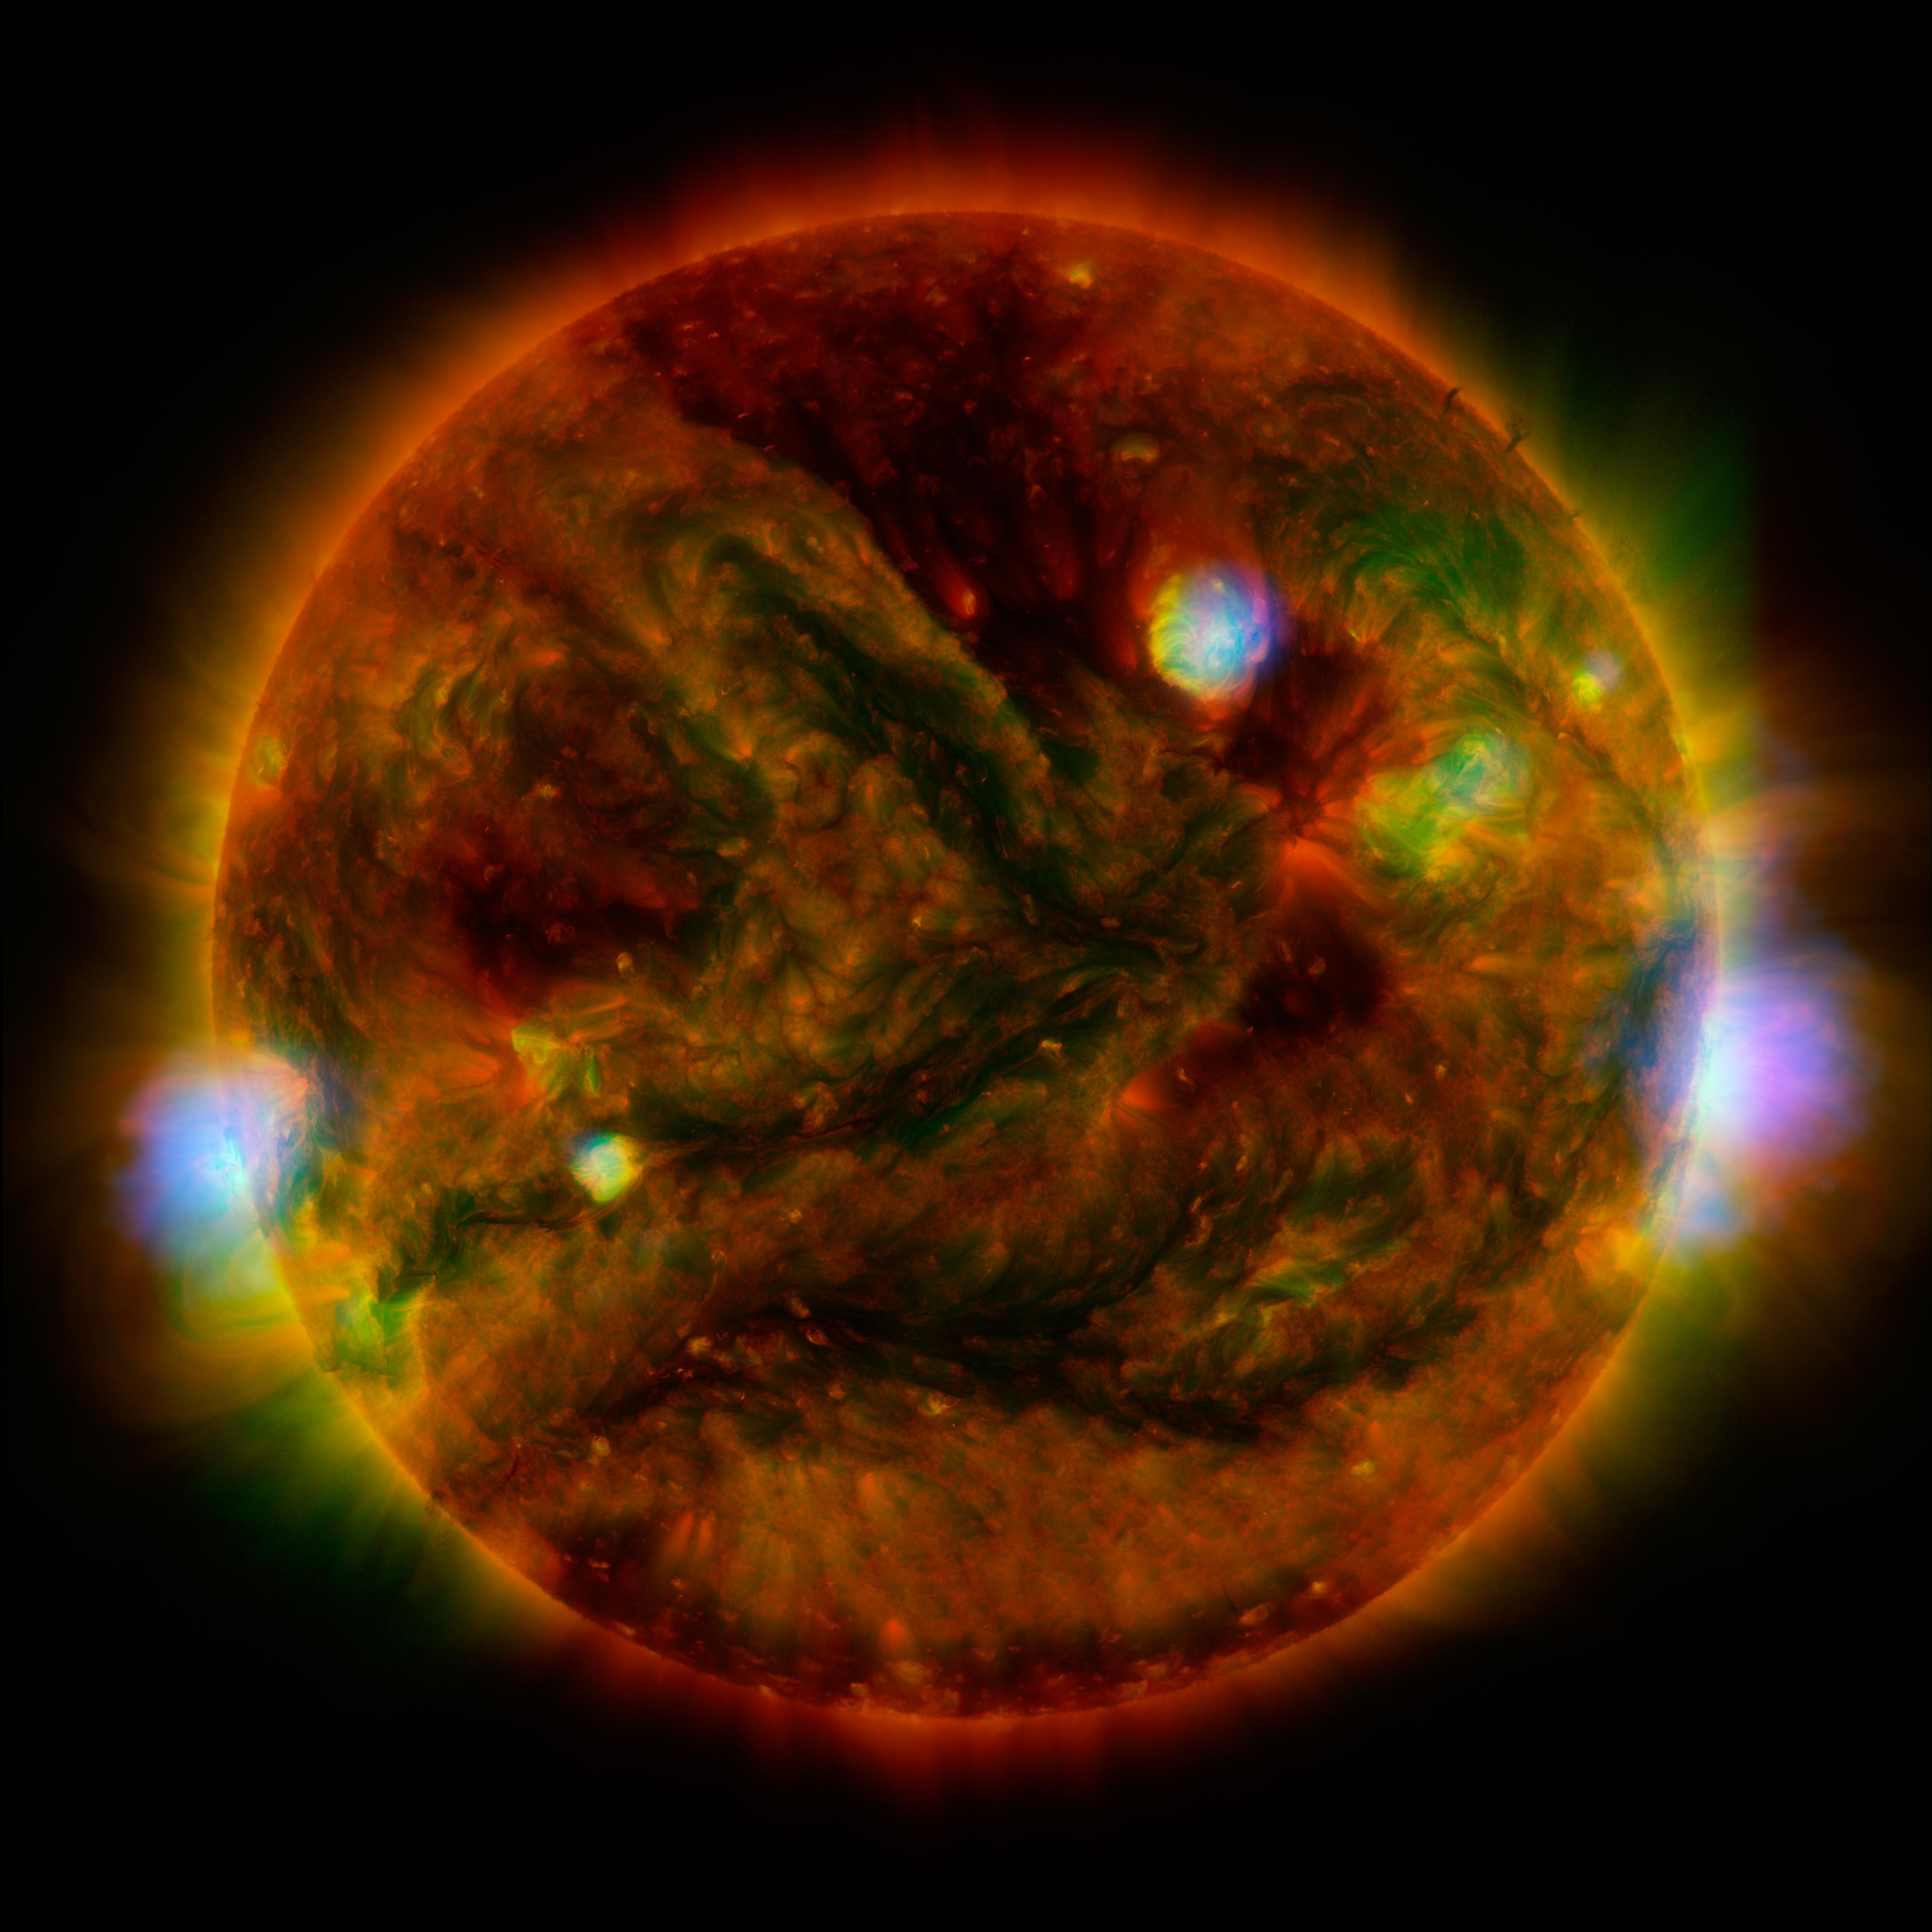
NuSTAR Stares at the Sun Sun, NuSTAR, solar flares